Question: I'm currently trying to improve the battery usage of the app we're developing.
The only thing I found was percentage with a jailbreak solution (<URL>,
I did not find absolute value like 3.4 mAh/min as example.
I also did not find iOS guidelines to assess the battery consumption.
Ideally, I would love to see is something like that :
- - -
Something as Battery Doctor is providing :

Is that even possible ?
Thank for your help !
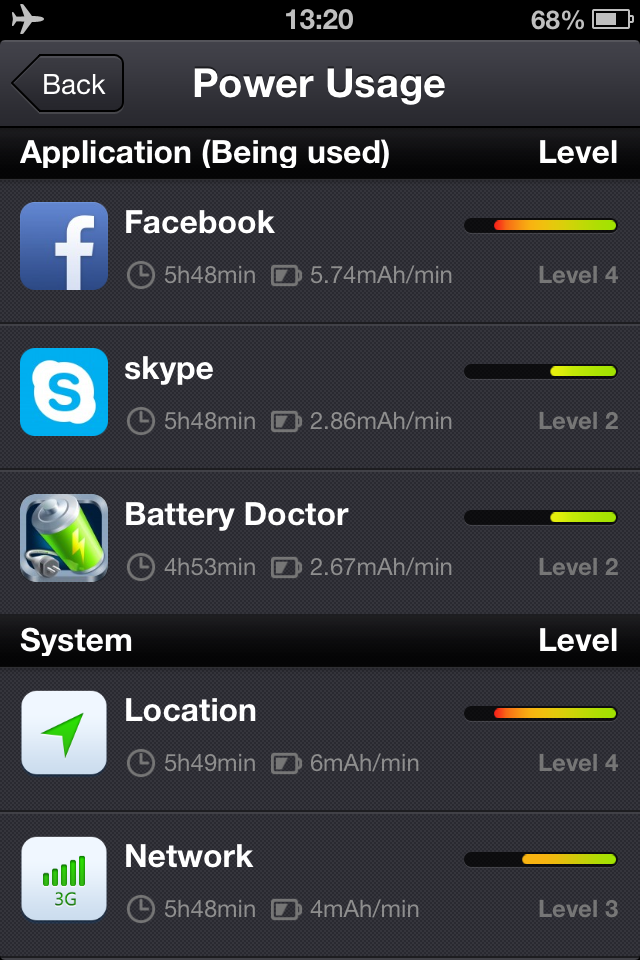
Answer: We have had mixed success using <URL>, which relies on a private API.
So, you cannot use that if you deploy your app on the Apple Store, but it can be useful when deploying to TestFlight or similar beta-user app stores.
Sami